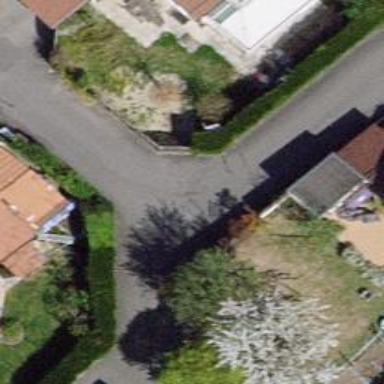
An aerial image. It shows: Residential road with asphalt surface.